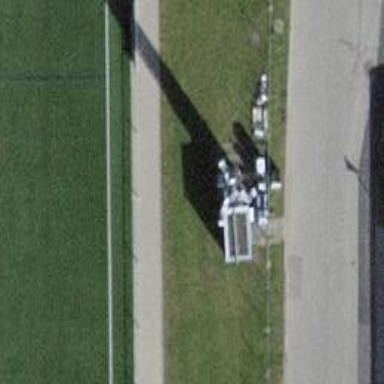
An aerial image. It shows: Man-made mast used for communication purposes.